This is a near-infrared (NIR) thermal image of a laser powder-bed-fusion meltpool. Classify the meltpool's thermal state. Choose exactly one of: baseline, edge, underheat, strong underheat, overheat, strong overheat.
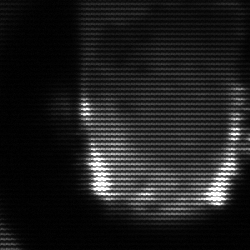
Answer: baseline